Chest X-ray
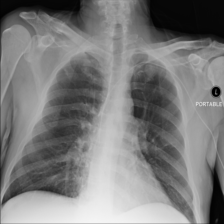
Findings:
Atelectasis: negative
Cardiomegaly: negative
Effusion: negative
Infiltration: negative
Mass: negative
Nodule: negative
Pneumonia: negative
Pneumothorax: negative
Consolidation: negative
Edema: negative
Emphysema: negative
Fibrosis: negative
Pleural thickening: negative
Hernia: negative